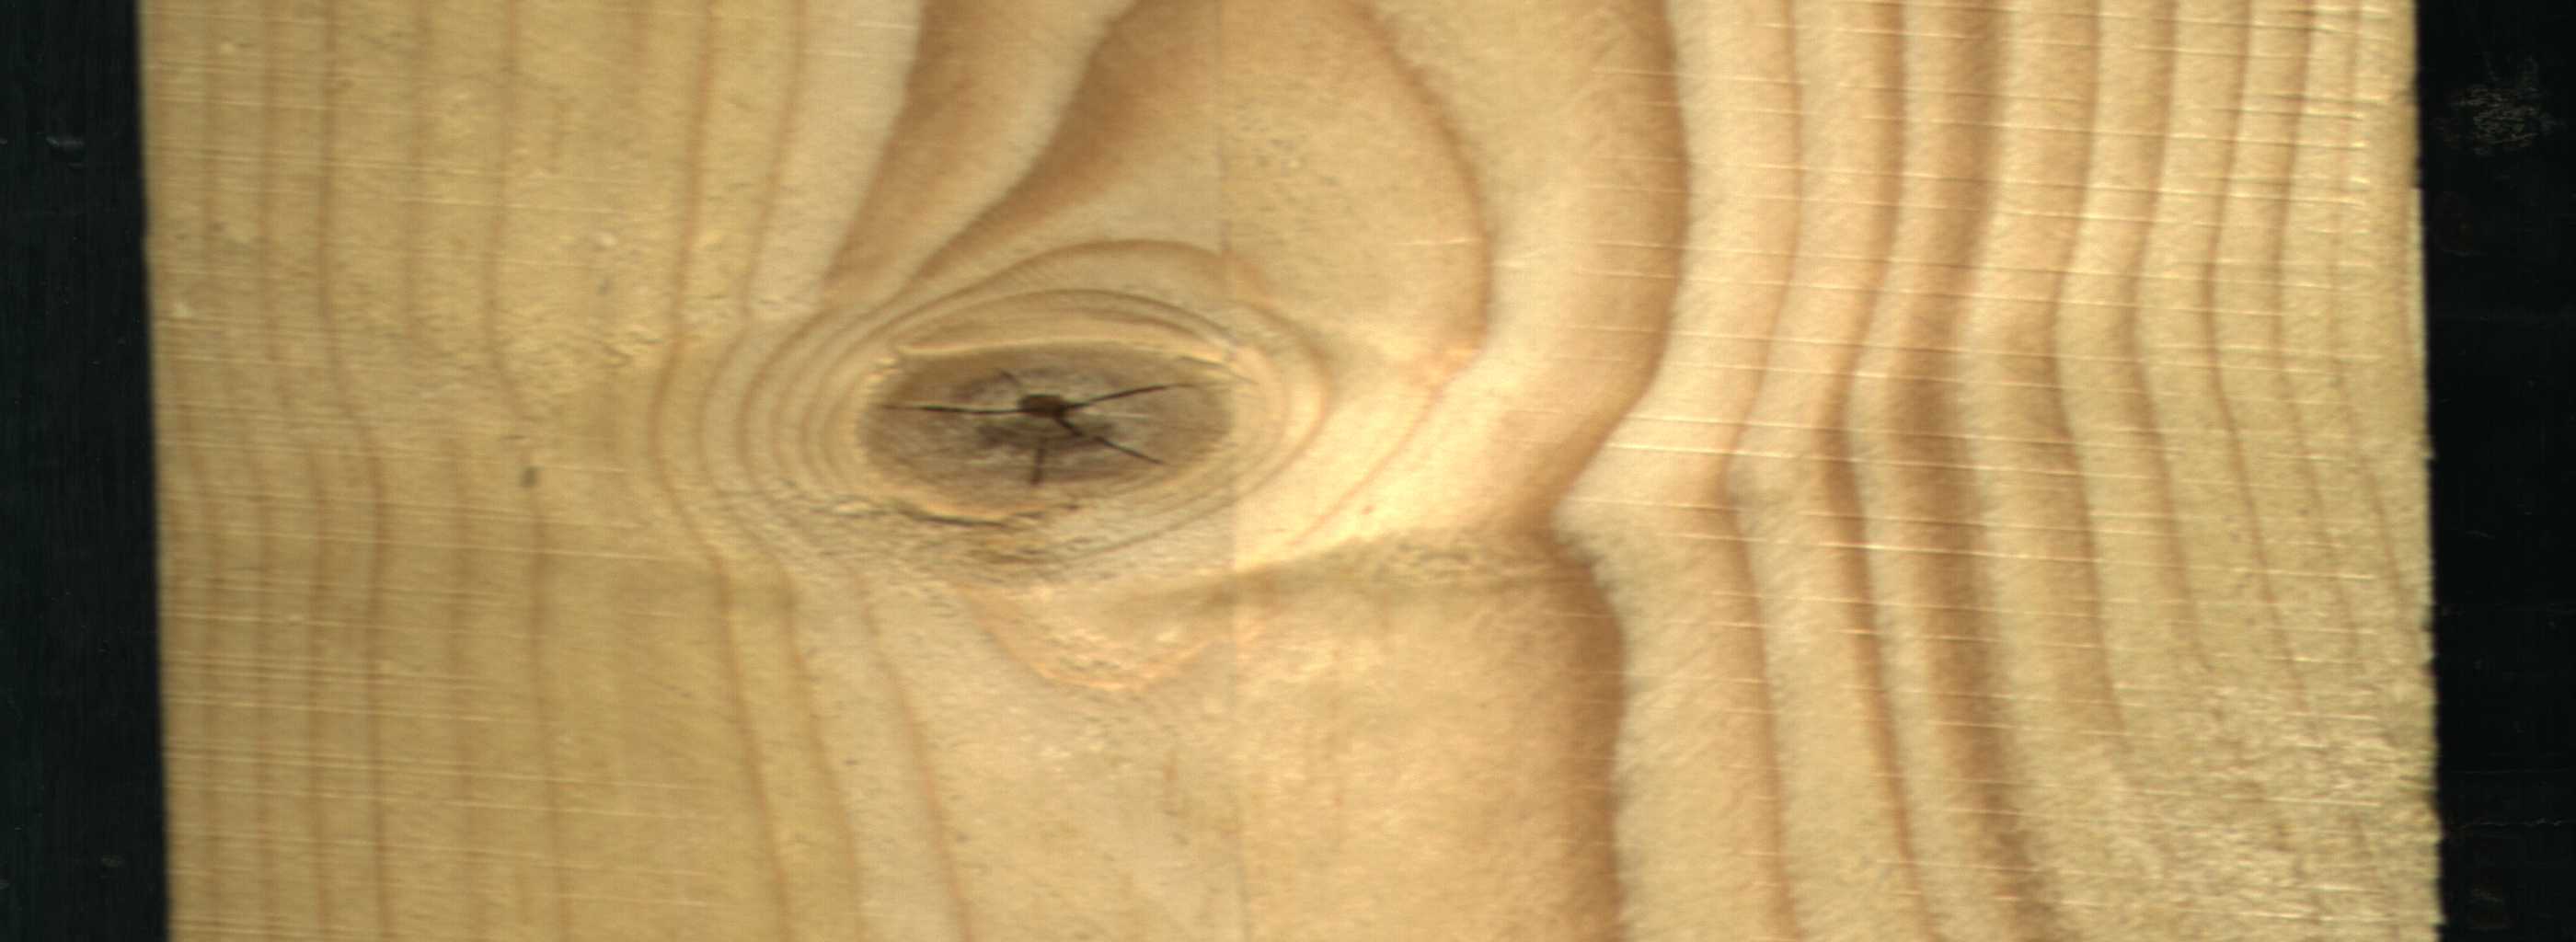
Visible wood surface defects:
knot_with_crack